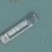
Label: Sand_carrier